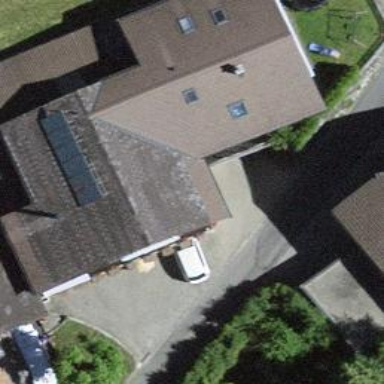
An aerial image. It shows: Residential building.